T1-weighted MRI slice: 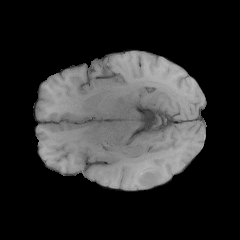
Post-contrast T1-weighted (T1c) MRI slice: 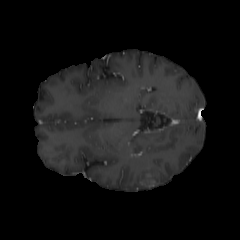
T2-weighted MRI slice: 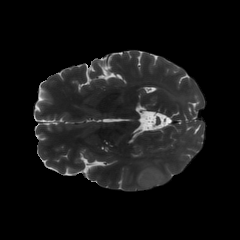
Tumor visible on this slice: yes